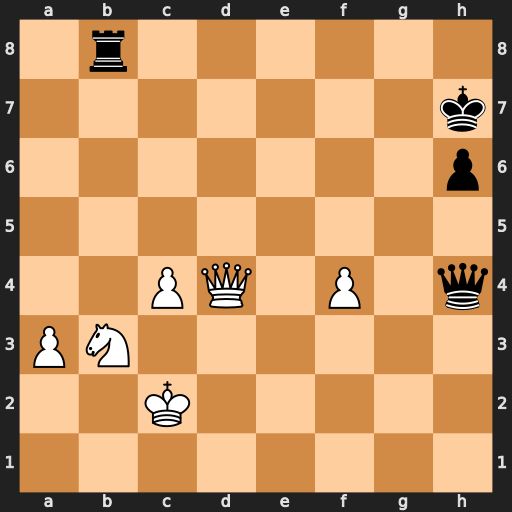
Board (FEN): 1r6/7k/7p/8/2PQ1P1q/PN6/2K5/8
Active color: w
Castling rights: -
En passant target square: -
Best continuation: Qa7+ Kg6 Qxb8